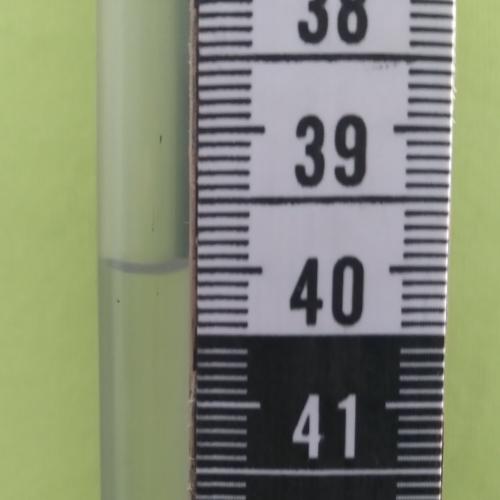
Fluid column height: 40.0 cm